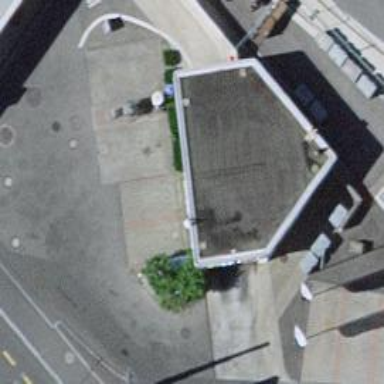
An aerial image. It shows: Car wash facility.